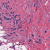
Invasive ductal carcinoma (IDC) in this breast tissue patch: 1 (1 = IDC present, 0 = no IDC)